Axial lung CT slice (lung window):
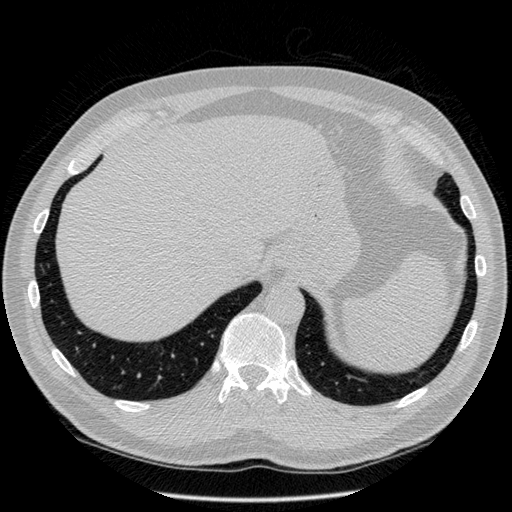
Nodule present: no